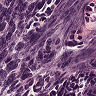
Metastatic tissue present: no